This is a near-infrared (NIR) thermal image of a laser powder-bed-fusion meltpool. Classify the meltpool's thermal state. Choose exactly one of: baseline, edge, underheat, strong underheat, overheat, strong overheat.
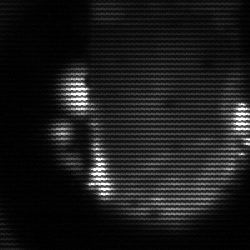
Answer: baseline